Question: I am currently having a big issue in my application.
I use the Theme.Light in my whole application. The result is great, but I noticed that in ICS, the Dialog have white background, and in previous versions, the background was black (see screenshot below)
My first idea was to use different layout for the items and use layout-v14 with dark text and layout folder with white text.
That will be working but I really would like to set the theme of the Dialog like I do with classic dialog:
'''
return new AlertDialog.Builder(AlertDialogSamples.this, AlertDialog.THEME_TRADITIONAL)
.create();
'''
The problem is now that my custom Dialog extends Dialog and I have no more the possibility to play with the builder:
'''
public class MyCustomDialog extends Dialog implements OnClickListener {
int THEME=AlertDialog.THEME_TRADITIONAL;
public MyCustomDialog(Activity plannerActivity) {
super(plannerActivity);
View myView=//Something;
setContentView(myView);
}
}
'''
and in my main code:
'''
new MyCustomDialog(getActivity()).show();
'''
As I have no more access to the builder, I cannot change the Theme of my CustomDialog and I am completely stuck in my app.
Thank a lot for any help!

As advised by Vineet Shukla, I tried new DialogYour(Activity.this, android.R.style.Theme_Translucent_NoTitleBar), but the constructor DialogYour(Activity, int) is undefined.
I cannot override the DialogYour with a theme, as some stuff are internal to android!
When I look into the Dialog Code:
'''
Dialog(Context context, int theme, boolean createContextWrapper) {
if (theme == 0) {
TypedValue outValue = new TypedValue();
context.getTheme().resolveAttribute(com.android.internal.R.attr.dialogTheme,
outValue, true);
theme = outValue.resourceId;
}
mContext = createContextWrapper ? new ContextThemeWrapper(context, theme) : context;
mWindowManager = (WindowManager)context.getSystemService(Context.WINDOW_SERVICE);
Window w = PolicyManager.makeNewWindow(mContext);
mWindow = w;
w.setCallback(this);
w.setWindowManager(mWindowManager, null, null);
w.setGravity(Gravity.CENTER);
mUiThread = Thread.currentThread();
mListenersHandler = new ListenersHandler(this);
}
'''
I cannot override, because PolicyManager belong to com.android.internal
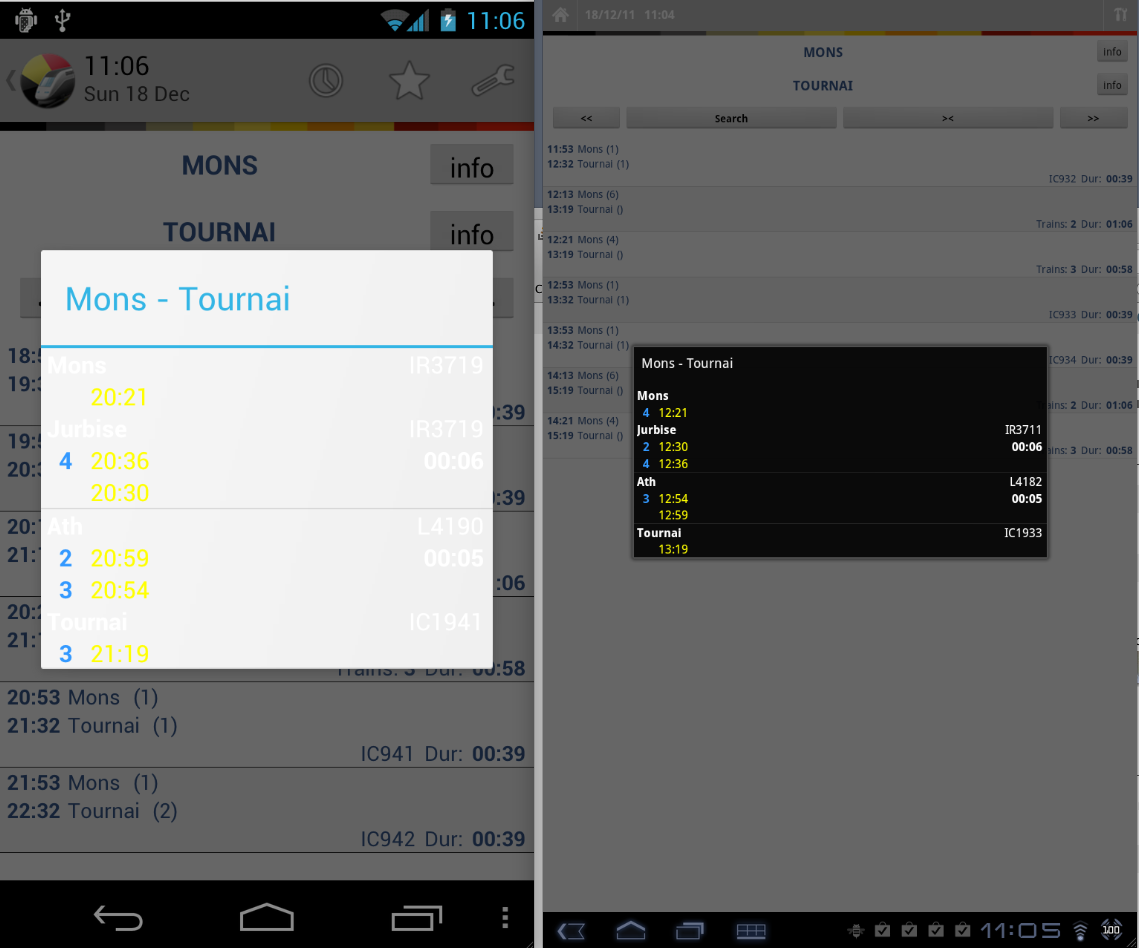
Answer: I have tried 'custom dialog' but not this way. I have 'overridden' the 'onCreateDialog' in the 'activity' like this with theme 'android.R.style.Theme_Translucent_NoTitleBar'
'''
protected Dialog onCreateDialog(int id) {
Dialog dialog = new DialogYour(Activity.this, android.R.style.Theme_Translucent_NoTitleBar);
if(id == YOUR_ID){
dialog.setContentView(R.layout.layout);
//initialize your views here ...
}
return dialog;
}
'''
You can try this way and you will achieve your desired layout for custom layout.
You can also try with the theme 'android.R.style.Theme_Translucent_NoTitleBar' in your code.
I have not tried but To set the theme in your case you can try like this:
'''
ConnectionDialog dialog = new ConnectionDialog(getActivity());
dialog.getWindow().getAttributes().windowAnimations = android.R.style.Theme_Translucent_NoTitleBar;
dialog.show();
'''
I have tested your code and the issue was in your 'constructor'.
'''
public class MyCustomDialog extends Dialog implements OnClickListener {
int THEME=AlertDialog.THEME_TRADITIONAL;
public MyCustomDialog(Context context, int theme) {
super(context, theme);
View myView=//Something;
setContentView(myView);
}
}
'''
now call the above dialog like this:
'''
MyCustomDialog dialog = new MyCustomDialog (this, android.R.style.Theme_Translucent_NoTitleBar);
dialog.show();
'''